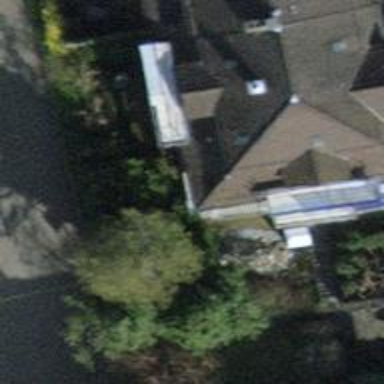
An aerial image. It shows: Building with apartments featuring tiled roof.